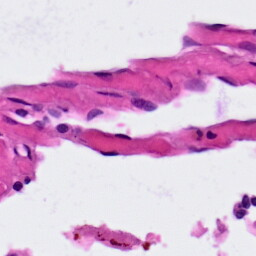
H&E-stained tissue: Lung